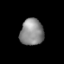
Tissue: lung
Cell type: Epithelial cells
Senescence score: 0.2357
Nuclear area (px): 609
Mean DAPI intensity: 139.169